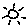
Label: sun